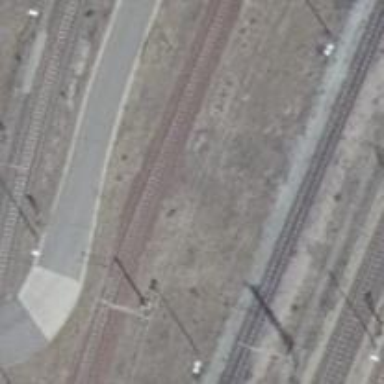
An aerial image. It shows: Railway yard with electrified contact lines.